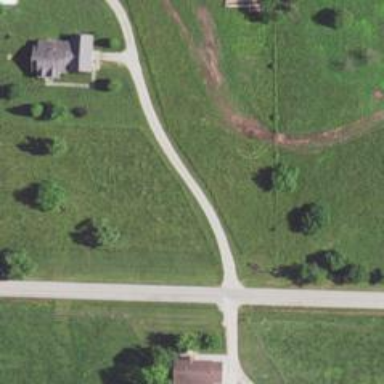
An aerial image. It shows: Driveway leading to service road.